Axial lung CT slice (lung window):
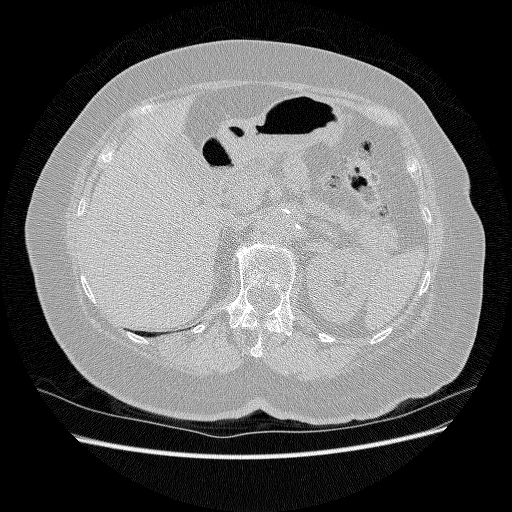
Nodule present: no